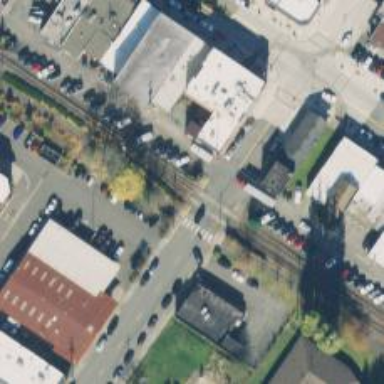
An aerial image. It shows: Railway crossing.